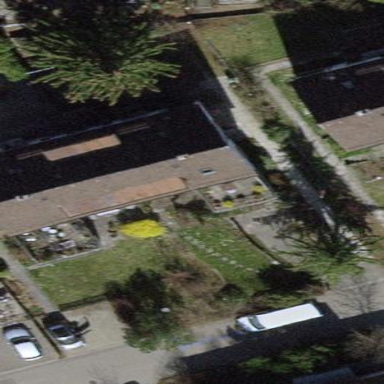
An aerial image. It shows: Building with tiled roof.